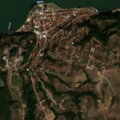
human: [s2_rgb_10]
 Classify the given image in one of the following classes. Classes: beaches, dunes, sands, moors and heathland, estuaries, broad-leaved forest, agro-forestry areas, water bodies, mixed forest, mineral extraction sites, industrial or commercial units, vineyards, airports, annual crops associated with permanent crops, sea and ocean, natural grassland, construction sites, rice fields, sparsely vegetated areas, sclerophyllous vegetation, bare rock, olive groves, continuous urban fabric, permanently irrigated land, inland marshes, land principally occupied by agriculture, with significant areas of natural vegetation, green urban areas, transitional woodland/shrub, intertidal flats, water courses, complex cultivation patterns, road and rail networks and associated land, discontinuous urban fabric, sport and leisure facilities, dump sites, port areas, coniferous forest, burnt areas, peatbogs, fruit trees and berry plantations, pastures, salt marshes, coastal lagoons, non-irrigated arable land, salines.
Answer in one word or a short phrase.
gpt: discontinuous urban fabric, pastures, complex cultivation patterns, land principally occupied by agriculture, with significant areas of natural vegetation, broad-leaved forest, water courses